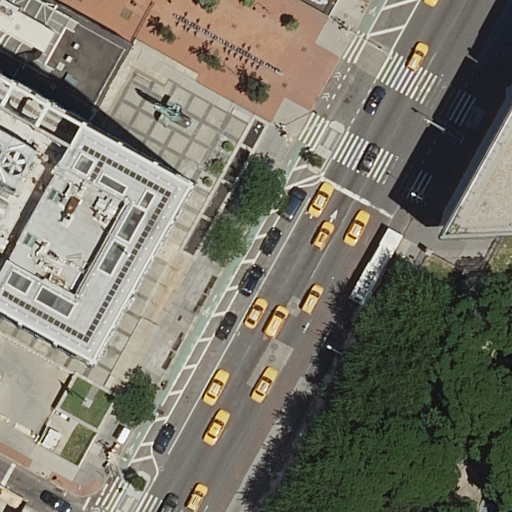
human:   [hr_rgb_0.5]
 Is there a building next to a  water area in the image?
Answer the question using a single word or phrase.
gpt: no

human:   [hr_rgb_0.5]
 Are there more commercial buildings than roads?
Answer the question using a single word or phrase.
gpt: no

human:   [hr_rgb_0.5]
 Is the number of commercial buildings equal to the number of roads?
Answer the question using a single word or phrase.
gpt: no

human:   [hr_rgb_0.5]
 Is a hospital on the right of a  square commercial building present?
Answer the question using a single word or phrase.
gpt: no

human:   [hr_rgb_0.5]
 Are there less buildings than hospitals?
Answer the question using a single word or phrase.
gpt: no

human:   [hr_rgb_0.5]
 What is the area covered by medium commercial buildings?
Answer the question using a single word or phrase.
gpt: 0m2

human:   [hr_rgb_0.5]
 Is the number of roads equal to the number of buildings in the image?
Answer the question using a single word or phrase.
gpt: no

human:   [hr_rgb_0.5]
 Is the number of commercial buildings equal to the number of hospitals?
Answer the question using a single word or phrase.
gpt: no

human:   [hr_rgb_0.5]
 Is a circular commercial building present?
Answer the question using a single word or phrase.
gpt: no

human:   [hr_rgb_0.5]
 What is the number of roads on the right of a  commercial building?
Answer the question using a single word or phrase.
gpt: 0

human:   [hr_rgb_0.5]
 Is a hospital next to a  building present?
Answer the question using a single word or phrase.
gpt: yes

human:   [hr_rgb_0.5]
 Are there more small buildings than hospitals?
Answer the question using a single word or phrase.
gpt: no

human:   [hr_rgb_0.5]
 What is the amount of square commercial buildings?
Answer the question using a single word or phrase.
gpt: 0

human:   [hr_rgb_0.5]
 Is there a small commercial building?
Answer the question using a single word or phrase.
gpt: no

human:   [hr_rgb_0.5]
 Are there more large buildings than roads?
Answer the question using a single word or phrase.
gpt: no

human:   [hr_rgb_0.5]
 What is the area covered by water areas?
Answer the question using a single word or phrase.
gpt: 0m2

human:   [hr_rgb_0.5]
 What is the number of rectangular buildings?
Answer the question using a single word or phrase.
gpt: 1

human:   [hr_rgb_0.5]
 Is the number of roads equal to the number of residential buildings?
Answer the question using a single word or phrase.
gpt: no

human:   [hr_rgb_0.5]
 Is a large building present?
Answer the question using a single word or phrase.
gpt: yes

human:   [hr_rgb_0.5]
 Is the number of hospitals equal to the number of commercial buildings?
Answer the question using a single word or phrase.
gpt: no

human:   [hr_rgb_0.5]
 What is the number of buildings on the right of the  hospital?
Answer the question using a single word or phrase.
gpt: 0

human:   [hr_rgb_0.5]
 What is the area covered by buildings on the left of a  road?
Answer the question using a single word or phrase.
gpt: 2442m2

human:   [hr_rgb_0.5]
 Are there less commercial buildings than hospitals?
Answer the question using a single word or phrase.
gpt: yes

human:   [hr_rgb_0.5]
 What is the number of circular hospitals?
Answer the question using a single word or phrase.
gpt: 0

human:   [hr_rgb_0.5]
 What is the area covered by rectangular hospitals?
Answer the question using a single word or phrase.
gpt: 2744m2

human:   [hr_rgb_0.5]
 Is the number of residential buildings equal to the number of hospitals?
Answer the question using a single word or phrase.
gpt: yes

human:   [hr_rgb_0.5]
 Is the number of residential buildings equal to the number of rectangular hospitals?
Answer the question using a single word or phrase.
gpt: yes

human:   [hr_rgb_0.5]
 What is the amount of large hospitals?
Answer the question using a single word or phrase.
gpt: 1

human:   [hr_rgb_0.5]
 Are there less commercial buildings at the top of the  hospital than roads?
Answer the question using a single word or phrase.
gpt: yes

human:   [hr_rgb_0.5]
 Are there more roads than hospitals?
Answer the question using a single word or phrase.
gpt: yes

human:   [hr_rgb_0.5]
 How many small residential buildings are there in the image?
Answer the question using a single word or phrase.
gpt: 0

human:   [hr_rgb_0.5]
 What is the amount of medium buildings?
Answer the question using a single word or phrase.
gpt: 0

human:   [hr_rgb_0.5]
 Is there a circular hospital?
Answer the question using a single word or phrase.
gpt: no

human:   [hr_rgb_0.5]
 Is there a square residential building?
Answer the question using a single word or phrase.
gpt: no

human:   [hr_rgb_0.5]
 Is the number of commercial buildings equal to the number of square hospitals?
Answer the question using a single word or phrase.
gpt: yes

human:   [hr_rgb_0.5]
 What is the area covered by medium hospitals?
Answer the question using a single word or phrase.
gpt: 0m2